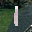
Label: 1